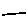
Label: line